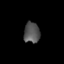
Tissue: lung
Cell type: Epithelial cells
Senescence score: 0.2003
Nuclear area (px): 325
Mean DAPI intensity: 83.846